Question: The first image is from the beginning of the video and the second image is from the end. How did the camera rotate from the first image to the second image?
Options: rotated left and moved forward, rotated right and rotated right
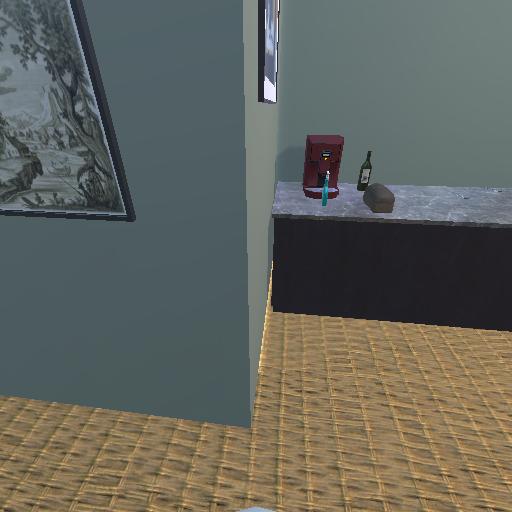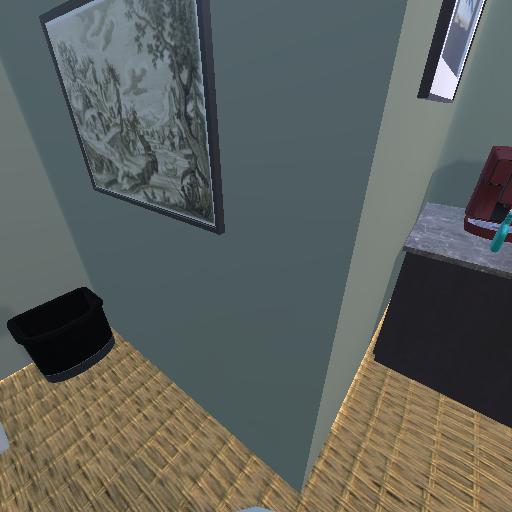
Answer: rotated left and moved forward